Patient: sex F, age 56
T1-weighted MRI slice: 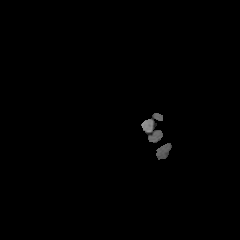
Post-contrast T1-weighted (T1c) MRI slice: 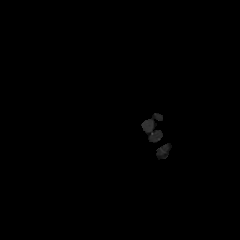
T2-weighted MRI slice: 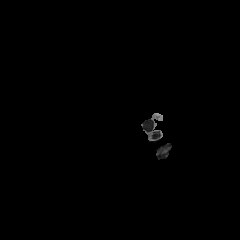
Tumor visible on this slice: no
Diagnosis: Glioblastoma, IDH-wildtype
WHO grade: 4